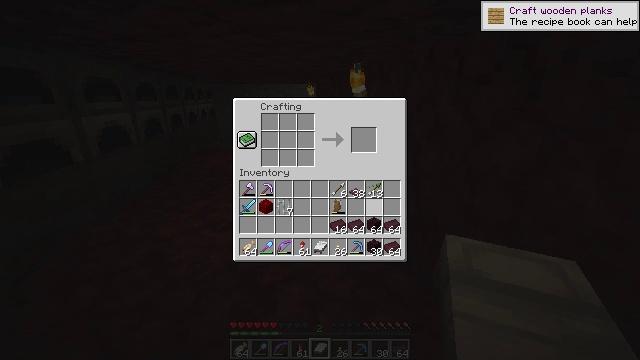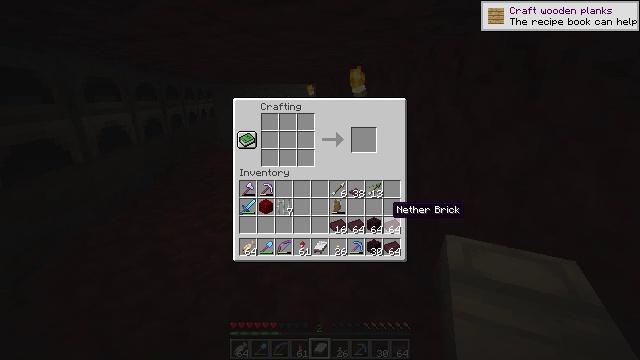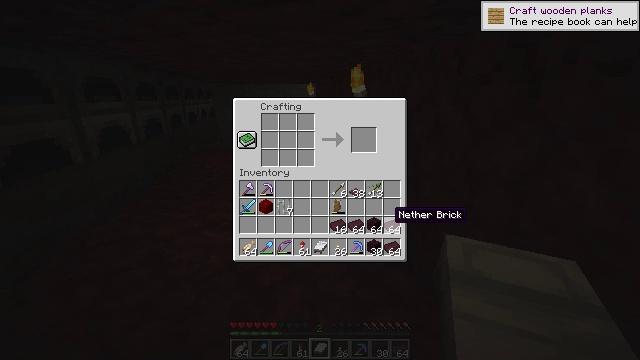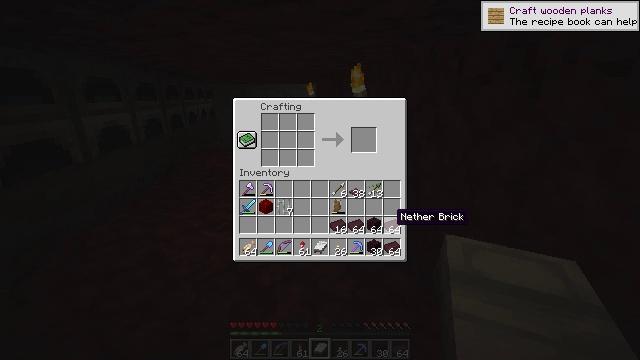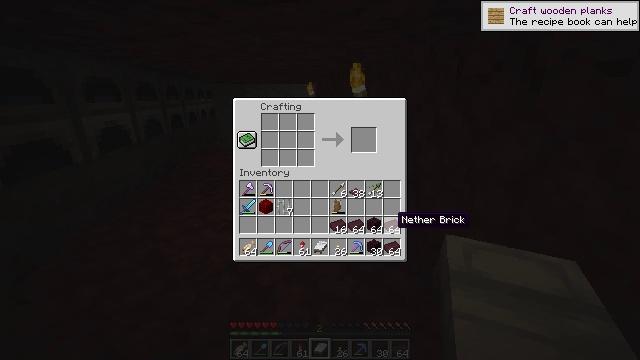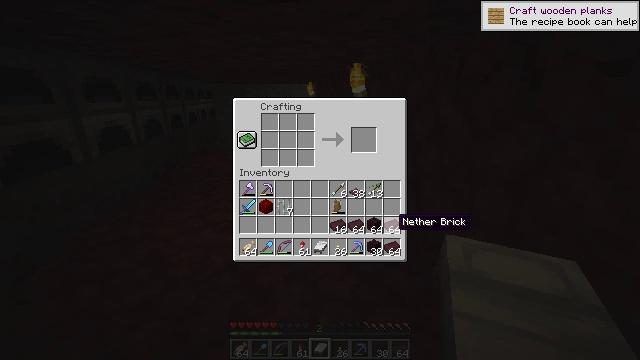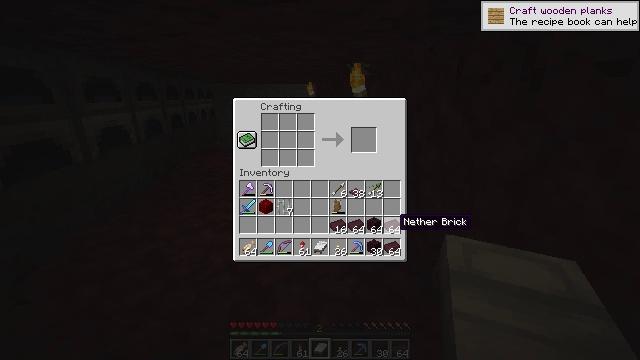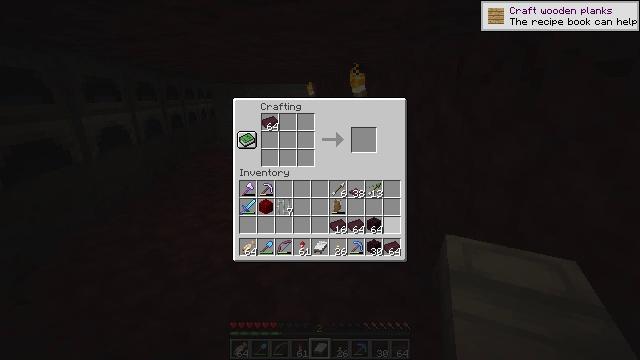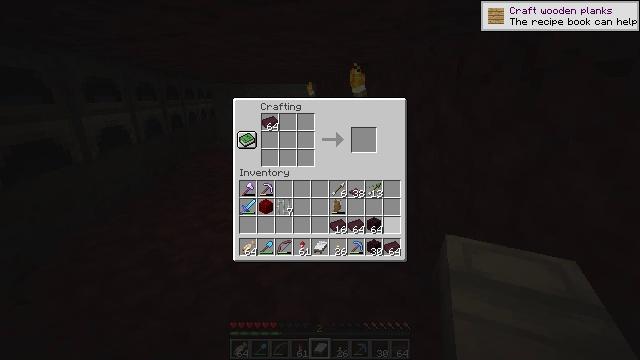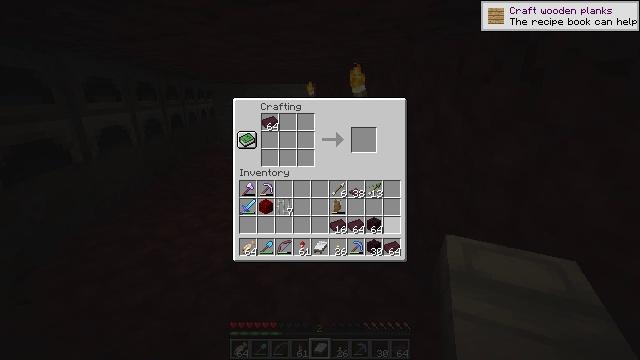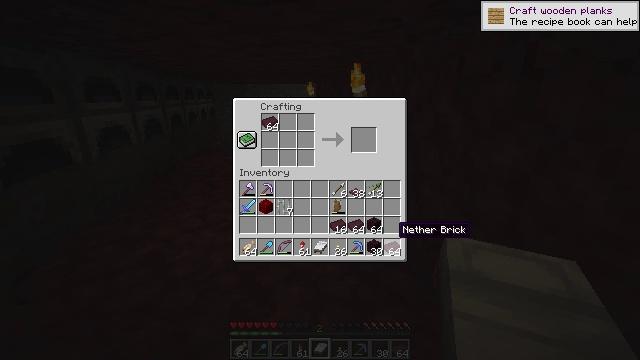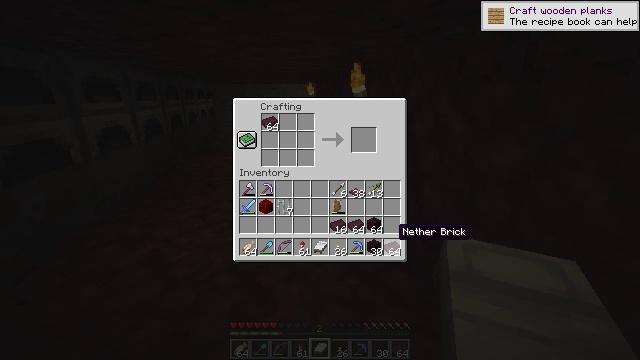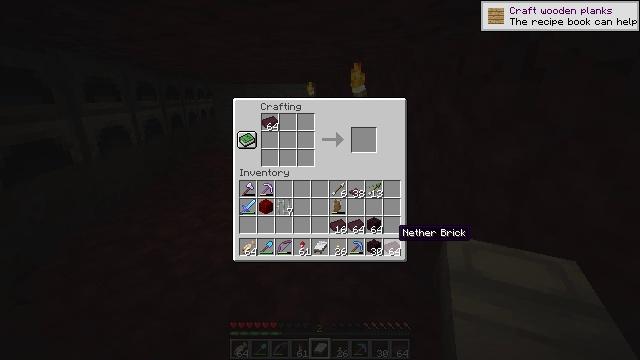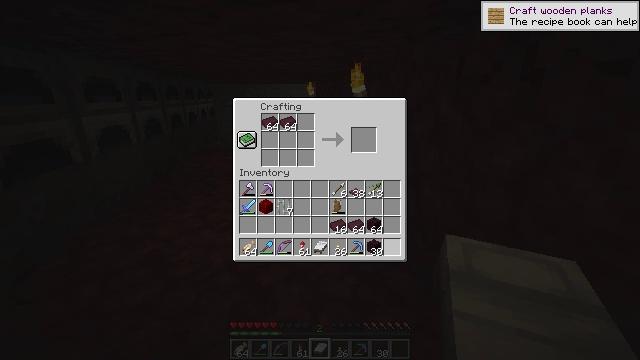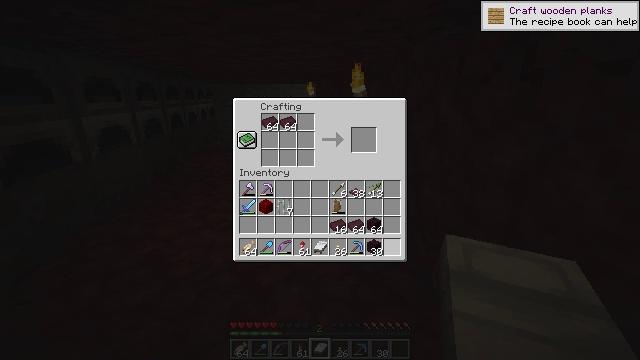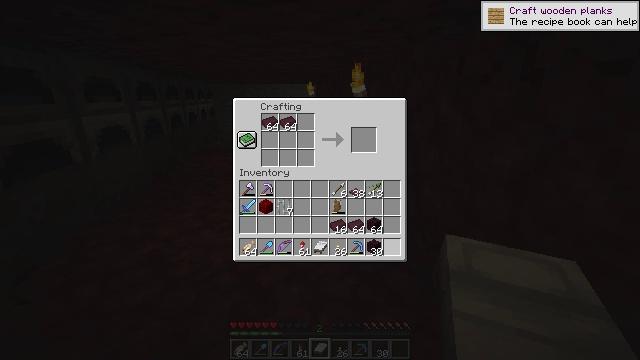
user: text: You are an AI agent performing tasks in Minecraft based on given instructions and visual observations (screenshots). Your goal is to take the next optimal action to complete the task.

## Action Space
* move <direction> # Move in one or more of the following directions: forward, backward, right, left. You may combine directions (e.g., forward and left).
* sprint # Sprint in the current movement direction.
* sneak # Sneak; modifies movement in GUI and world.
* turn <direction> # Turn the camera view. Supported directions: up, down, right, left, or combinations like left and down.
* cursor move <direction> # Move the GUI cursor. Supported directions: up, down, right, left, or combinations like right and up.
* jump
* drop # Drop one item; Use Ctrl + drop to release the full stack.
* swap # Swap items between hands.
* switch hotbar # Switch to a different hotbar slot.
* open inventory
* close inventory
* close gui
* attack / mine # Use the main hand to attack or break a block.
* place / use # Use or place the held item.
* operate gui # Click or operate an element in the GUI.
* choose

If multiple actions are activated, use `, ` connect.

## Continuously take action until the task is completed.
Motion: motion action
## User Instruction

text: Get nether bricks by smelting netherrack.
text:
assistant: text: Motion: sneak, cursor move right and down
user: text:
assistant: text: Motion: sneak
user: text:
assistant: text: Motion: sneak
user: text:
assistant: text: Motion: sneak
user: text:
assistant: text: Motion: sneak
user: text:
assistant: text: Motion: sneak
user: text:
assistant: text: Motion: sneak, choose
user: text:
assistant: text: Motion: sneak, choose
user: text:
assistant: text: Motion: sneak
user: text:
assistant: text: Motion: sneak, cursor move down
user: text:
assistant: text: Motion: sneak
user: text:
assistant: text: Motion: sneak
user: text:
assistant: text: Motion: sneak, choose
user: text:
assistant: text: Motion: sneak, choose
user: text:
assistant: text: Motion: sneak, choose
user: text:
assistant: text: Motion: sneak, cursor move left and up
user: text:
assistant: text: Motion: sneak
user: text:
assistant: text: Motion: sneak
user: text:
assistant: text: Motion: sneak
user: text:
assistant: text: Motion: sneak, choose
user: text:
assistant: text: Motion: sneak, choose
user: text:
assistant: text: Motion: sneak
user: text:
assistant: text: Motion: sneak
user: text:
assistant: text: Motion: sneak
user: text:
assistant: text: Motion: sneak
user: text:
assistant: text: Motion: sneak
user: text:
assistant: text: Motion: sneak
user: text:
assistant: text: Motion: sneak, choose
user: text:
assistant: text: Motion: sneak, choose
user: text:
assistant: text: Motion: sneak, cursor move left and up